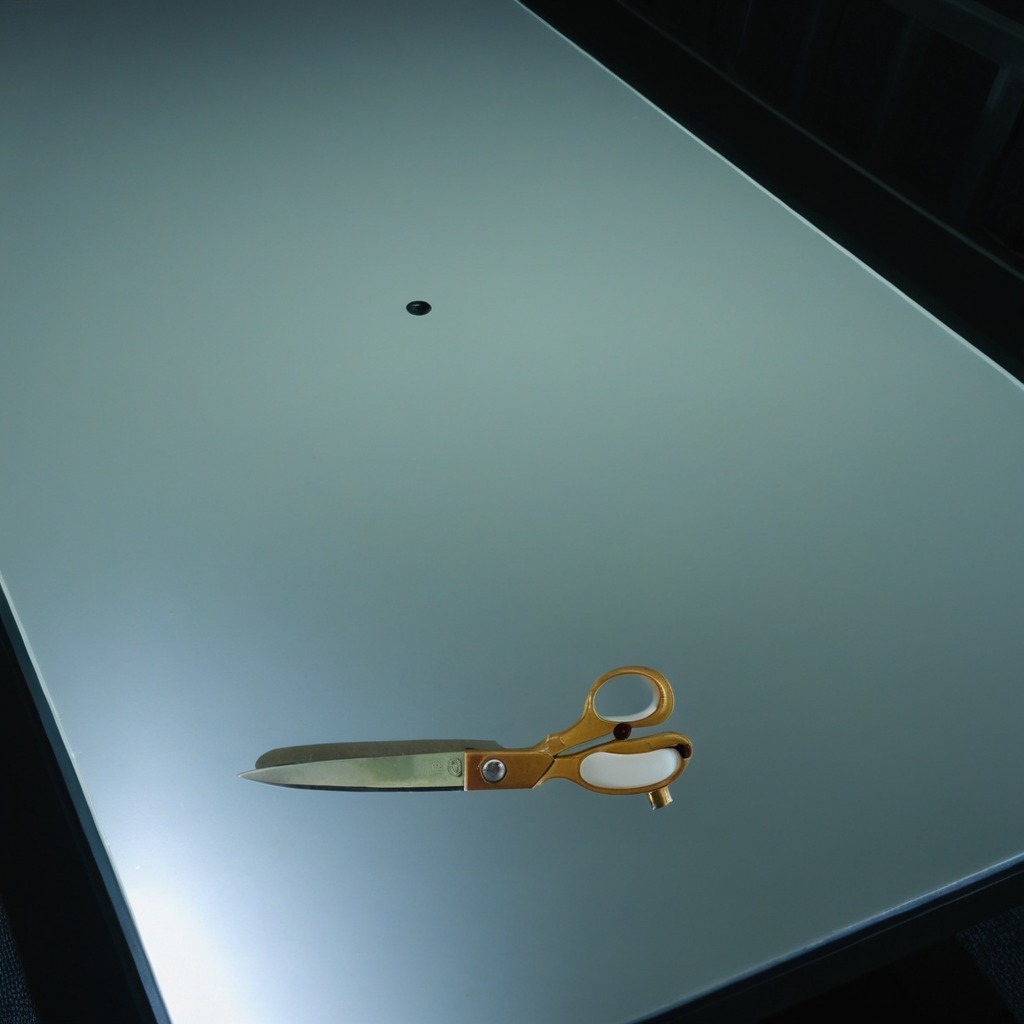
A scissor is lying on a clean empty table in a railway signal maintenance room lit by harsh overhead fluorescents.